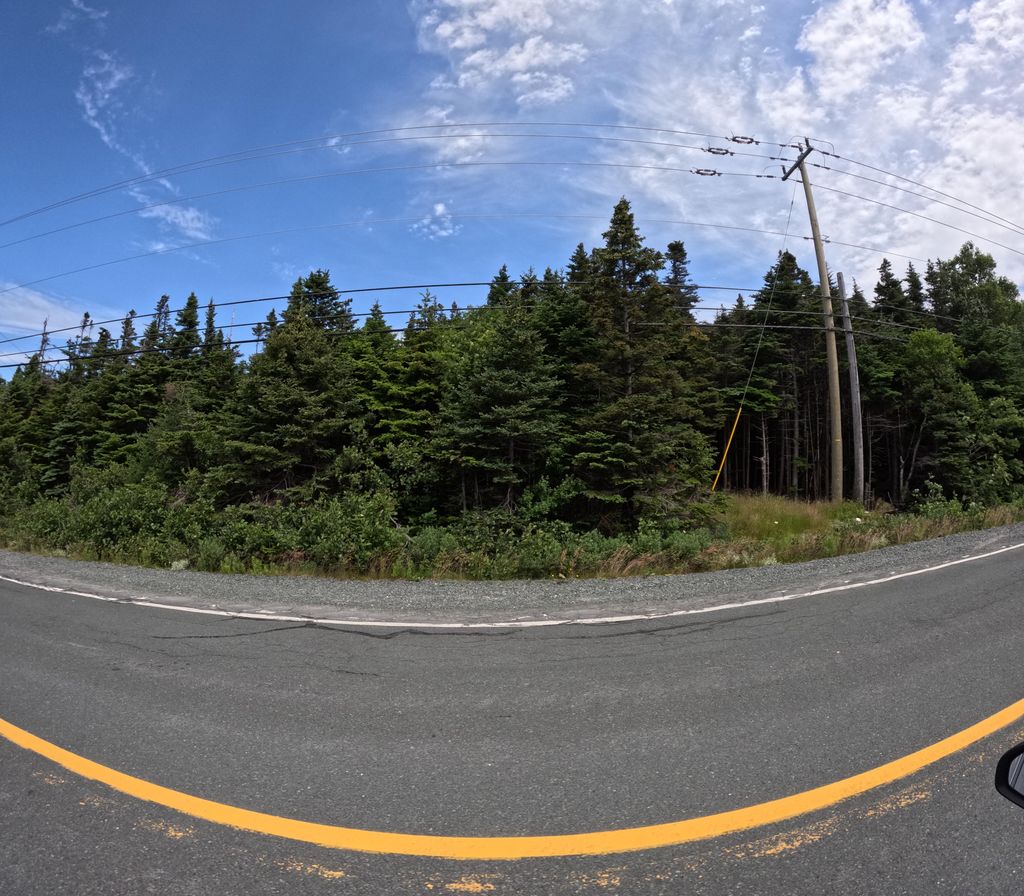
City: st_johns